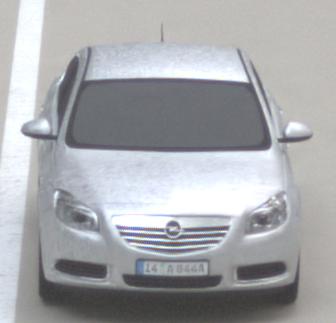
Make: Opel
Model: Insignia 1.6
Detailed model: Insignia (A) Notch Back
Model produced from: 2008/11
Model produced until: 2008/12
Doors: 4
Color: white
Road condition: dry road
Daytime: sunrise or sunset
Contrast: medium contrast